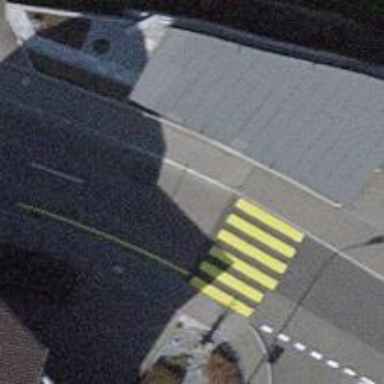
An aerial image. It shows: Uncontrolled road crossing.